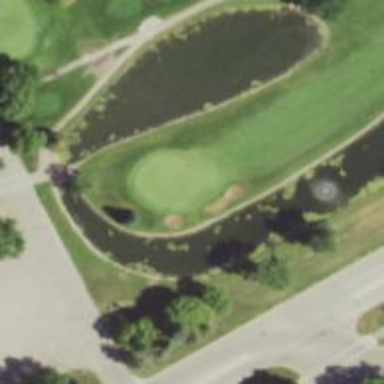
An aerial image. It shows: Golf hole.